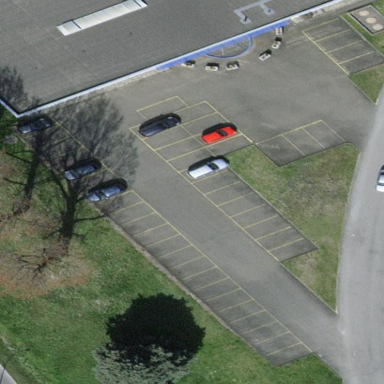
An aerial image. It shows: Parking area with surface.